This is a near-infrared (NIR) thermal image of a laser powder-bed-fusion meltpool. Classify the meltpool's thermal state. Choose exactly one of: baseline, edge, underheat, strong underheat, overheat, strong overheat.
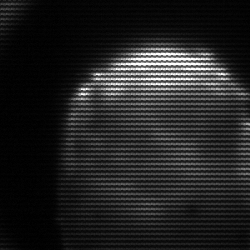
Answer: edge